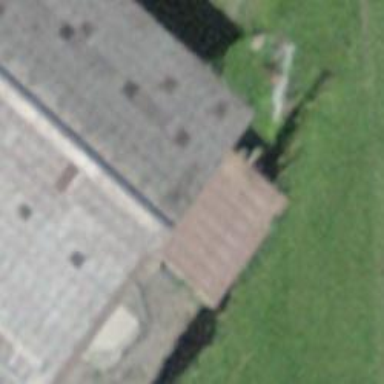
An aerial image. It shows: View of roof of building.